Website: walmart
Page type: address-validator
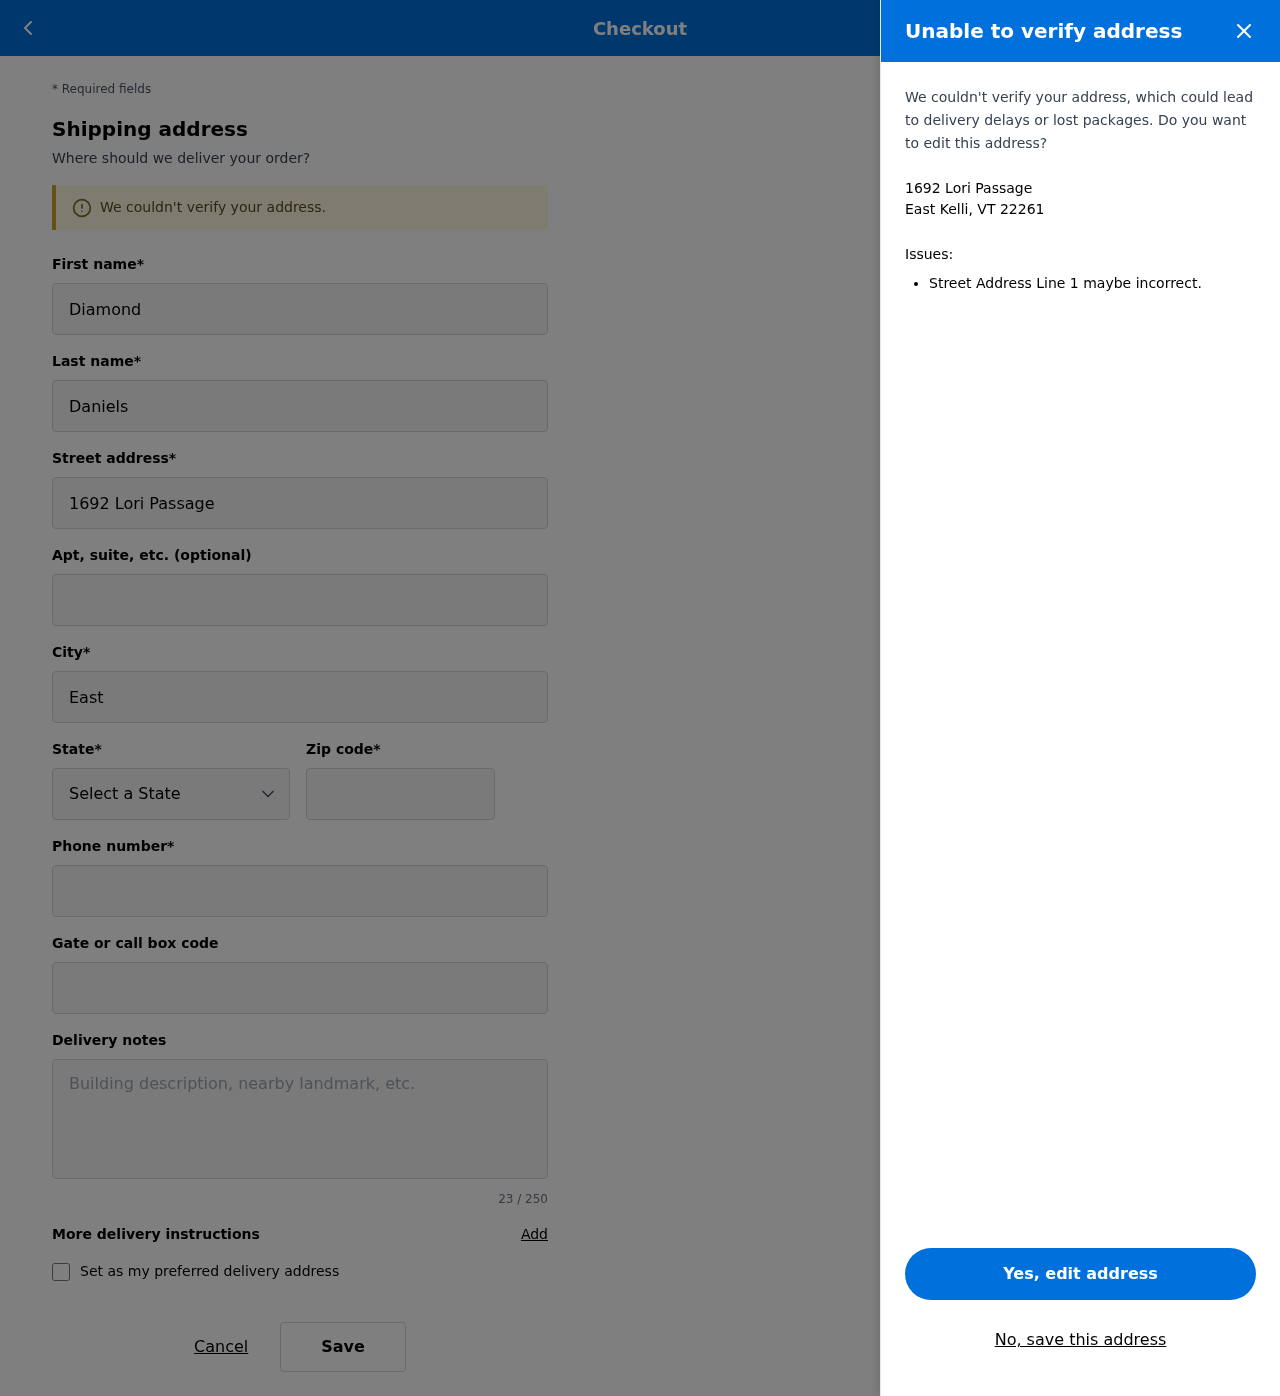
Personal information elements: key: PII_CITY_STATE_ZIP
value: East Kelli, VT 22261
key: PII_DELIVERY_INSTRUCTIONS
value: Place in package locker
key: PII_STATE_ABBR
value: VT
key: PII_STREET
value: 1692 Lori Passage
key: PII_FIRSTNAME
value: Diamond
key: PII_LASTNAME
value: Daniels
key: PII_CITY
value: East Kelli
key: PII_POSTCODE
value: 22261
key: PII_PHONE
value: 2147162190
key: PII_SECURITY_CODE
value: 63UA